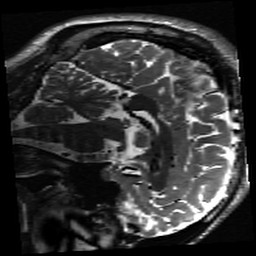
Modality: inplaneT2
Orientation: sagittal